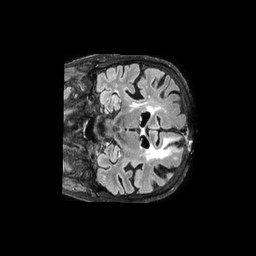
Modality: FLAIR
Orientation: coronal
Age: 62
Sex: male
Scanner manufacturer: philips
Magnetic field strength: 3 T
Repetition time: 4.8 s
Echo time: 0.34 s